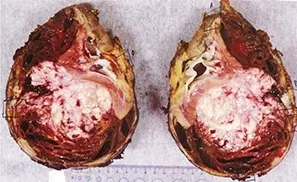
Right kidney specimen - cream and pink colour tumour with mixture of solid and cystic components with haematoma in the lumen of the cyst and possible necrosis.
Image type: medical_photograph (other_medical_photograph)